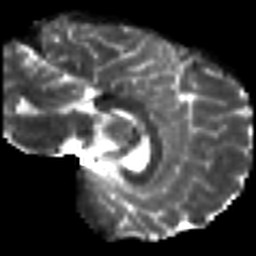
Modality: T2w
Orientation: sagittal
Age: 23
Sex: male
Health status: ill
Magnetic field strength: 3 T
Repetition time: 9 s
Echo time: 0.093 s